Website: apple-inc
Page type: review-order
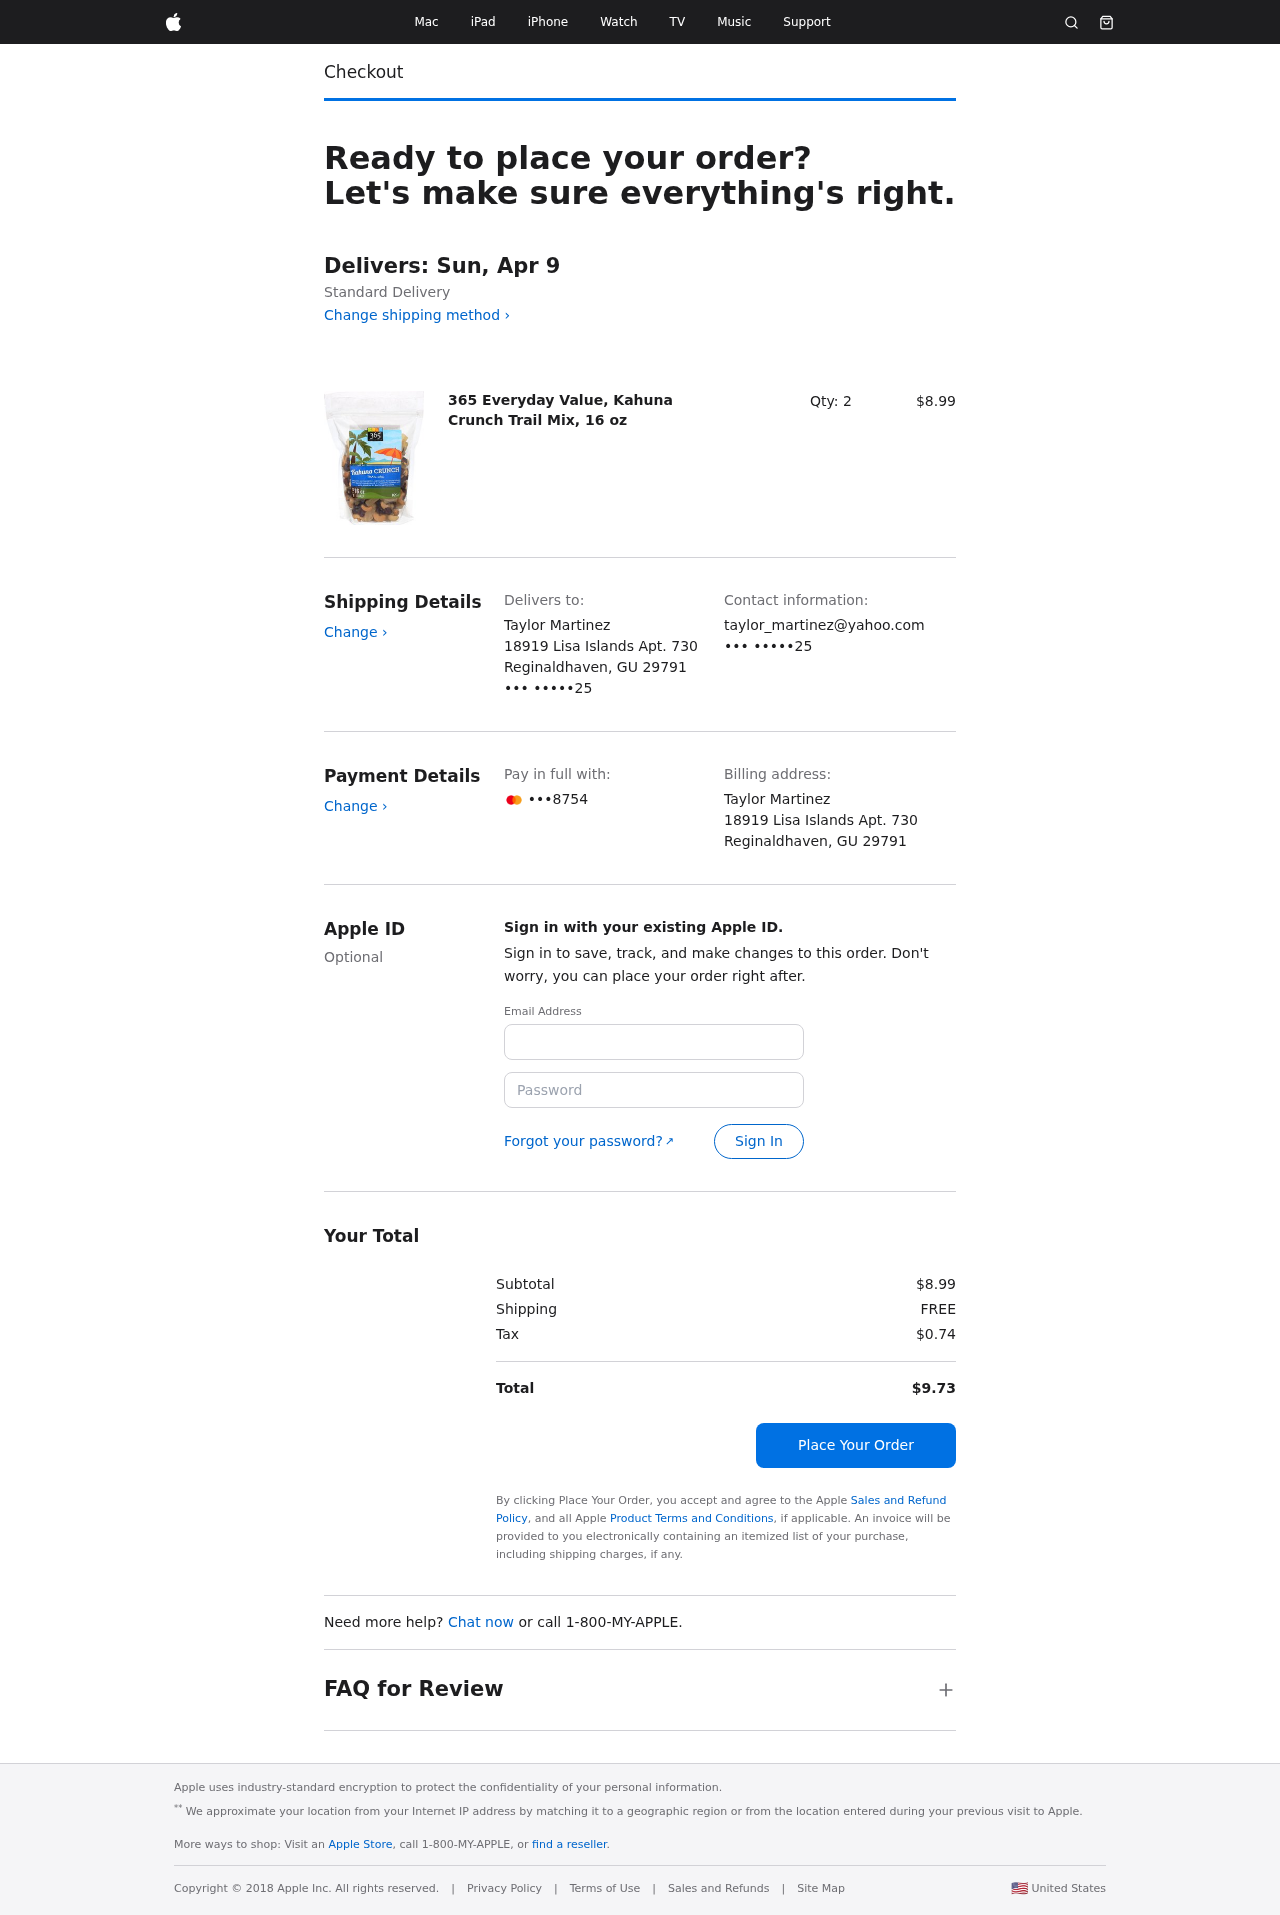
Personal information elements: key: PII_CARD_LAST4
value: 8754
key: PII_CITY_STATE_ZIP
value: Reginaldhaven, GU 29791
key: PII_EMAIL3
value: taylor_martinez@yahoo.com
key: PII_FULLNAME
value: Taylor Martinez
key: PII_PHONE_SUFFIX
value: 25
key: PII_STREET
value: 18919 Lisa Islands Apt. 730
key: PII_EMAIL2
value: taylor_martinez@yahoo.com
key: PII_PHONE_SUFFIX2
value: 25
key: PII_FULLNAME2
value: Taylor Martinez
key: PII_STREET2
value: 18919 Lisa Islands Apt. 730
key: PII_CITY_STATE_ZIP2
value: Reginaldhaven, GU 29791
Product elements: key: PRODUCT1_NAME
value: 365 Everyday Value, Kahuna Crunch Trail Mix, 16 oz
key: PRODUCT1_PRICE
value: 8.99
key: PRODUCT1_QUANTITY
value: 2
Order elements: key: ORDER_DELIVERY_DATE
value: Delivers: Sun, Apr 9
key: ORDER_SUBTOTAL
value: $8.99
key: ORDER_SHIPPING_COST
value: FREE
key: ORDER_TAX
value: $0.74
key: ORDER_TOTAL
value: $9.73